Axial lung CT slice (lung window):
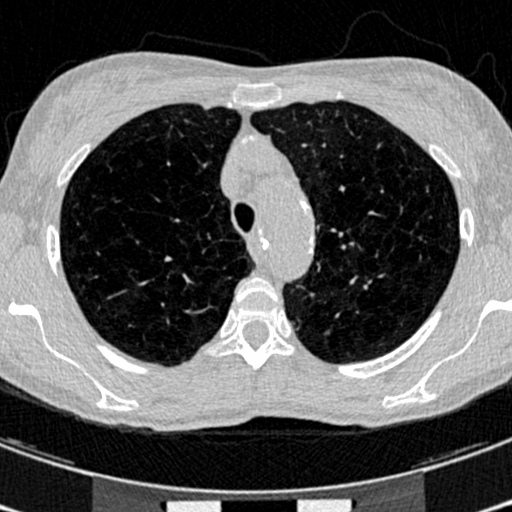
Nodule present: no